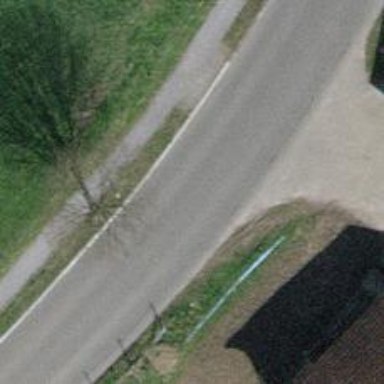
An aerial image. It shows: Tertiary road with asphalt surface.